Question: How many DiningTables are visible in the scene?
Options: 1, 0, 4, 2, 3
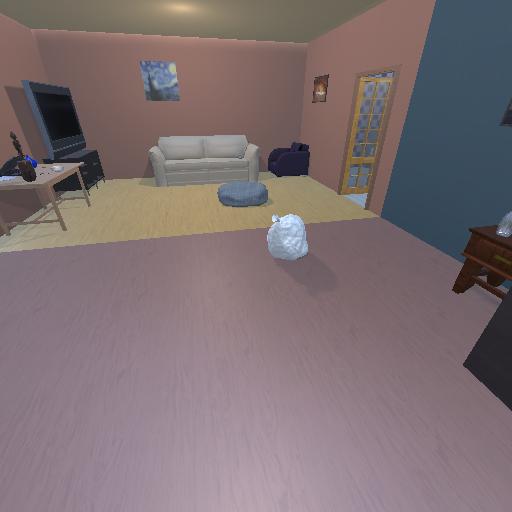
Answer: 1